Question: In my school homework I was given a problem, that required me to calculate Lagrange polynomial. The data set (x,y) involved x = 0,1,2....20,
while y = x - 0.3*rand() + 1;
Then we were asked to observed <URL>.
After that, we were asked to compute <URL> around the edge to remove this phenomenon. Well, this is where I somehow got stuck. The Lagrange polynomial I'm calculating, at this moment, is not going through every data point.
The lagrange polynomial function I used is,
'''
function P = lagrangepoly(x, y)
%checks if two inputs vectors are obtained
if nargin ~= 2
error('The function accepts only two arguments of equal length');
end
sz = size(x); %size of x
sz2 = size(y); % size of y
%checks if size of x and size of y matches and they are row vectors
if (sz(1) ~= sz2(1)) || (sz(2) ~= sz2(2)) || (sz(1) ~= 1)
error('Mismatch in length or unsupported arguments.');
end
%takes the length of thevectors
len = sz(2);
%creating a emplt 1xlen container
P = zeros(1, len);
for i=1:1:len
%poly evaluates all the convolution of [1 -x(j)] except at x(i)
%prod evaluates all the product of (x(i) - x(j)) except at x(i)
P = P + (poly(x((1:len)~=i)) ./ prod(x(i)-x((1:len)~=i))) .* y(i);
end
end
'''
And the dataset I'm using for this, is:
xn = [0 0.5000 1.0000 2.0000 3.0000 4.0000 5.0000 6.0000 7.0000 8.0000 9.0000 10.0000 11.0000 12.0000 13.0000 14.0000 15.0000 16.0000 17.0000 18.0000 19.0000 19.5000 20.0000];
yn =[0.7363 1.4701 1.7802 2.8232 3.9698 4.9934 5.9747 6.8635 7.9435 8.9775 9.9013 10.9318 11.8988 12.8343 13.7095 14.9318 15.8800 16.7028 17.8614 18.7046 19.8505 20.2849 20.7036];
The curve I'm getting can be seen
The blue curve gives the original dataset, and the green curve gives the points evaluated from the polynomial.
Can anyone give me suggestion on how do I remove this error. I think this is some kind of precision error.
Thanks in advance.
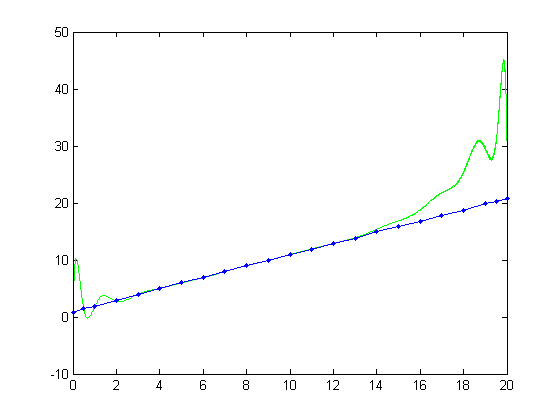
Answer: Congratulations! You are the 10 millionth (and 3) person to have run into this problem. :)
It is precision. A Lagrange polynomial through 21 points will be a 20'th degree polynomial.
So you are raising numbers on the order of 20 to the 20th power. Then you are adding and subtracting them from other numbers that may be on the order of 1. (However you evaluate that polynomial, it will cause these same issues.)
What is the range of numbers that a double can handle? About 16 decimal digits. Expect to see numerical garbage. No surprise, you did.
How do you avoid it? Don't use high order polynomials! (By the way, the reason you were given this example is to see exactly that result. Every first class in numerical methods has such an example in it.)